Question: I'm tring to use the PIL or scipy libraries to open and view images (as well as stuff from numpy and scipy), but I cannot run the program effectively and have it work. Every thing I follow on the internet gives me a different result and it is driving me crazy
First of all, I have WinPython installed. I hate the "spyder" and IPython interfaces and I would rather just write my code on Notepad++ and run it on the command line.
If I run this set of commands on the spyder interface, the image opens in an image viewer:
'''
from scipy import misc
l = misc.lena()
misc.imsave('lena.png',l)
plt.imshow(l)
plt.show()
'''
And the image:

I don't have the faintest clue why it's colored like that given that the original image is in grayscale, but one problem at a time.
When I run that same exact program (after the imports that spyder gives initially), that same image viewer opens, ....
---
Another tutorial. If I run this code on the command line, the default windows 8 image viewer (which I don't want) pops up and shows the image (correct, not colored like the one above):
'''
from PIL import Image, ImageFilter
original = Image.open("lena.png")
blurred = original.filter(ImageFilter.BLUR)
original.show()
blurred.show()
'''
---
The Internet has not helped me at all. All tutorials use IPython, which I'm not accustomed to, and each use different way to open and view images. Since I'm new, just following tutorials, and have no actual idea of what I'm doing, I would appreciate it if someone could help me out, focusing on the following points:
- - -
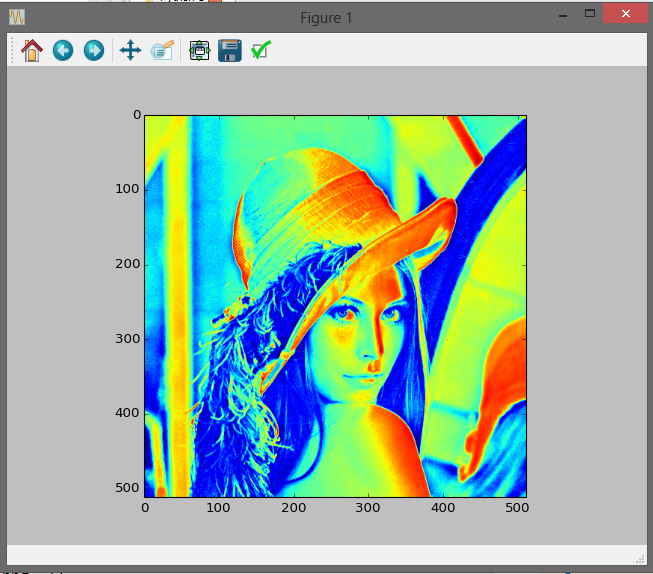
Answer: The example in the docstring of 'misc.lena()' is actually:
'''
>>> import matplotlib.pyplot as plt
>>> plt.gray()
>>> plt.imshow(lena)
>>> plt.show()
'''
that produces a greyscale picture.
'plt.gray()' sets the default colormap to gray and applies it to the current image if any.
---
Your image closes probably because after the program runs and ends there is no image object in memory anymore. Try maintaining the program running after it 'ends' (easier way is to include a 'raw_input('enter any key to close')' line at the end)
---
Your last problem is related with how pyplot and PIL display your images. Pyplot uses matplotlib but PIL 'im.show()' simply calls the default system image viewer for the extension it gives to your image in memory. This extension can by changed setting 'im.format' to the format (p.e. "PNG") to which your desired image editor or viewer is associated.